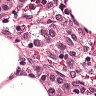
Metastatic tissue present: no